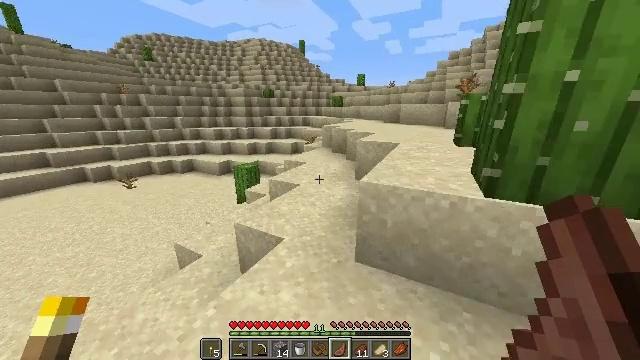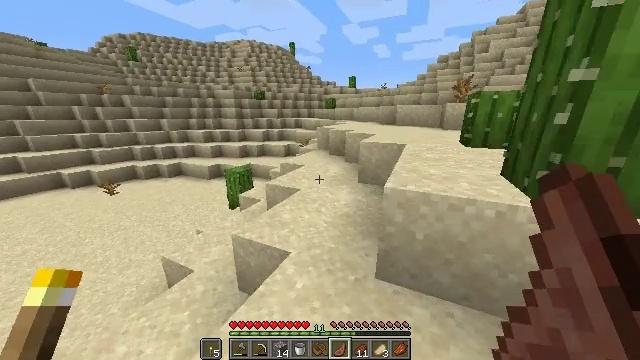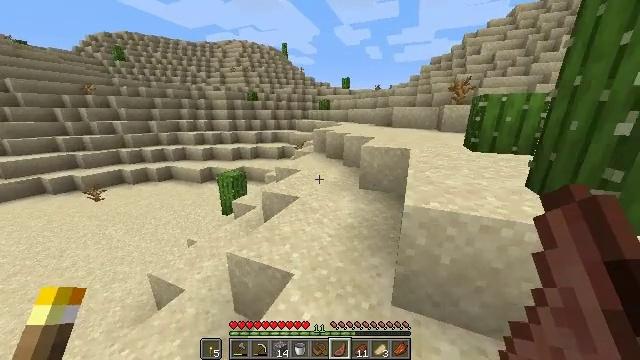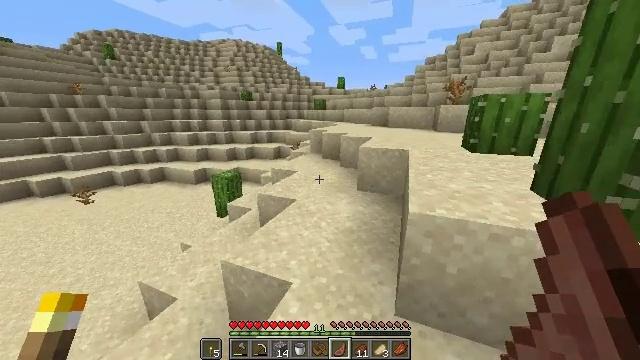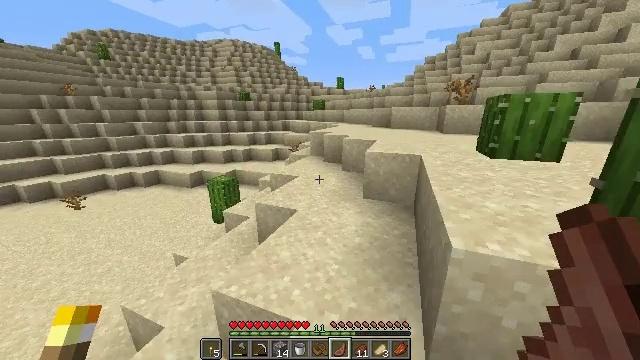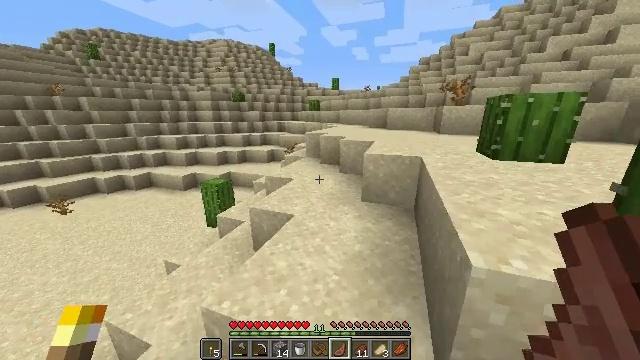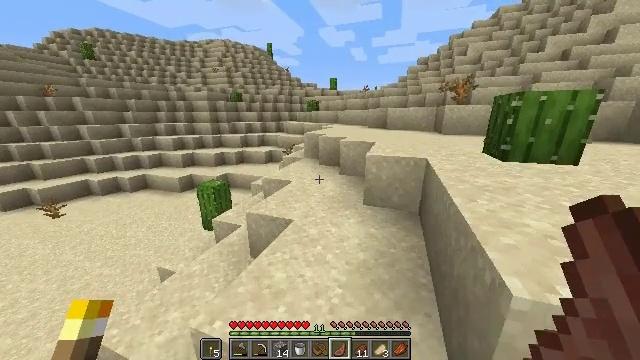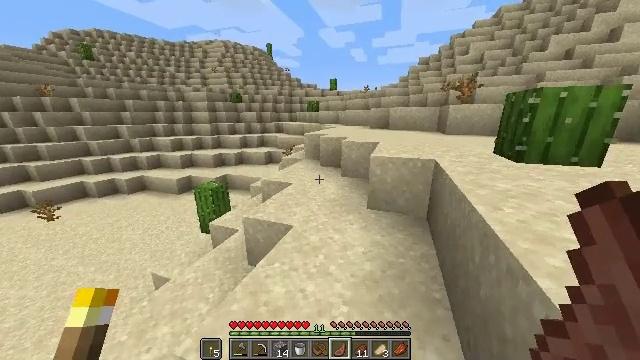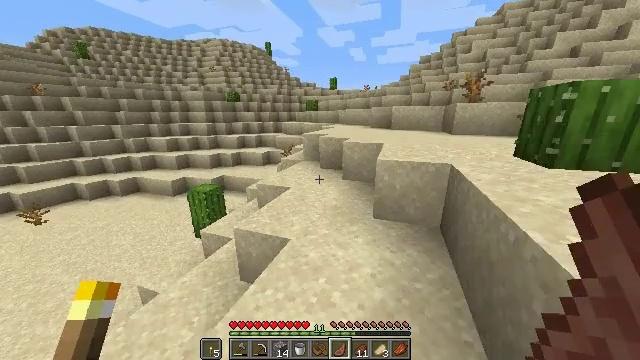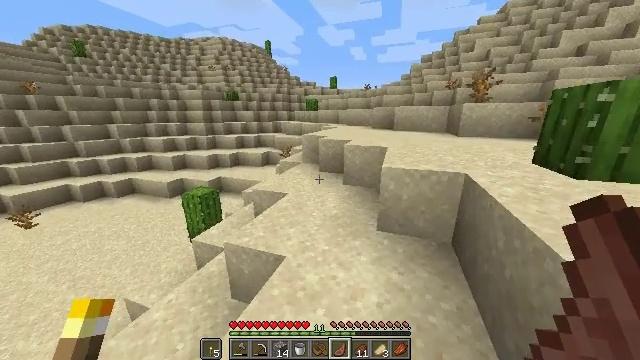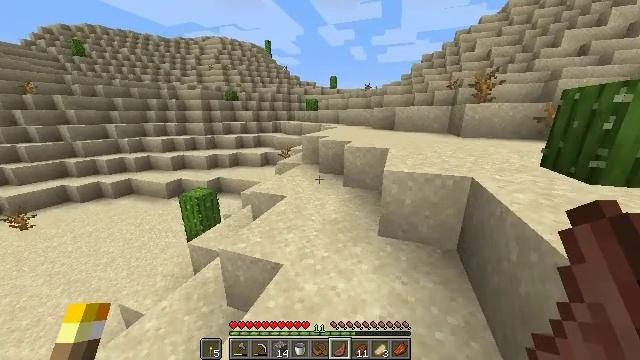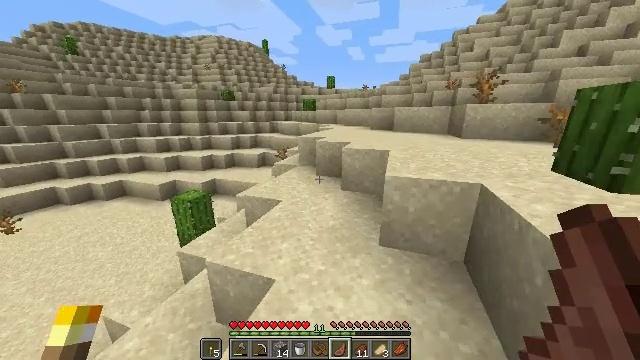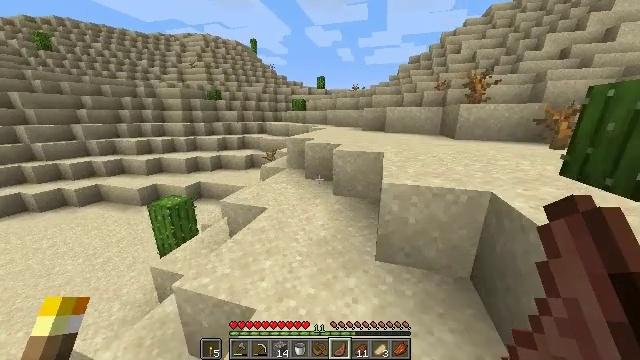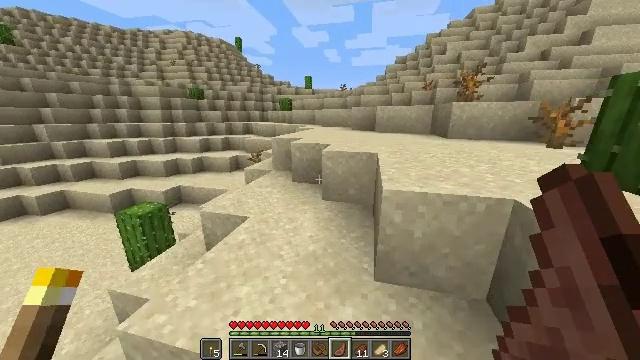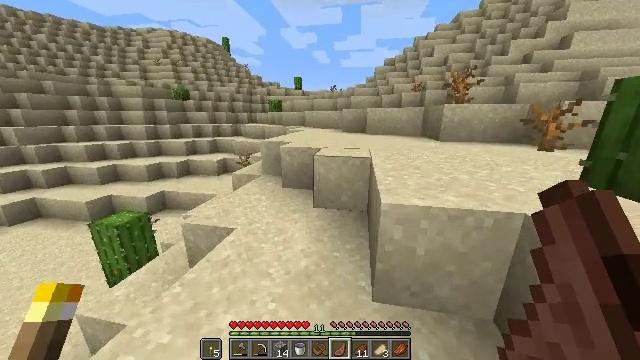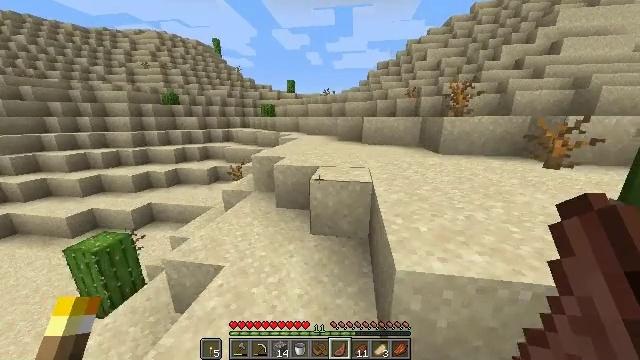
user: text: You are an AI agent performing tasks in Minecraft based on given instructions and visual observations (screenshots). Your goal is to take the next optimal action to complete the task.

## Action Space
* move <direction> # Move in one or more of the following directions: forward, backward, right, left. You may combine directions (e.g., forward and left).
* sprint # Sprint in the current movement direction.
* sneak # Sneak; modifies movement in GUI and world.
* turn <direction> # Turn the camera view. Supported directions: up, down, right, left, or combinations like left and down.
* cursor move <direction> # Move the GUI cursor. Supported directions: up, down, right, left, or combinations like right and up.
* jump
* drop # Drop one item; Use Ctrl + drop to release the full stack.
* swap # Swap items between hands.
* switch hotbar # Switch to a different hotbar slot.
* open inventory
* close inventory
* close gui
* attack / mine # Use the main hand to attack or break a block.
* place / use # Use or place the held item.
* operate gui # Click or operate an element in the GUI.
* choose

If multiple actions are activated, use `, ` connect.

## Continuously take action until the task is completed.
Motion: motion action
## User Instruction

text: Combat the rabbit.
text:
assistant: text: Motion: move forward and move left, sprint, turn right
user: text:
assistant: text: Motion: move forward, sprint, turn right
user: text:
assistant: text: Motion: move forward, sprint, turn right
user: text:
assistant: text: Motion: move forward
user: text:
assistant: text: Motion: move forward, turn right
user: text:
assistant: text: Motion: move forward
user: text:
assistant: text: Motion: move forward
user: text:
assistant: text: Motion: move forward
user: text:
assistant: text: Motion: move forward
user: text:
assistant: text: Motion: move forward
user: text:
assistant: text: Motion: move forward
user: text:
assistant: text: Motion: move forward, turn right
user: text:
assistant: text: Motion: move forward, turn right
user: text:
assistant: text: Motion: move forward, turn right
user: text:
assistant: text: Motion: move forward, turn right, jump
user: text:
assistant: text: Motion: move forward, jump
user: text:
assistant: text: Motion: move forward, jump
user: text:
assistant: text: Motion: move forward, jump
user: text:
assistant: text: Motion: move forward, jump
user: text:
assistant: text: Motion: move forward, jump
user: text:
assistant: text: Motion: move forward, sprint, jump
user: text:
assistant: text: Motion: move forward, sprint, jump
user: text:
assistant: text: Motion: move forward, sprint, jump
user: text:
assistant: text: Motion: move forward, sprint, jump
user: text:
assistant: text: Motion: move forward, sprint, jump
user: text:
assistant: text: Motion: move forward, sprint, jump
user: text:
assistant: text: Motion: move forward, sprint, jump
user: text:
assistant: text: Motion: move forward, sprint, jump
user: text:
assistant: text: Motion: move forward, sprint, jump
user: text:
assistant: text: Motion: move forward, sprint, jump